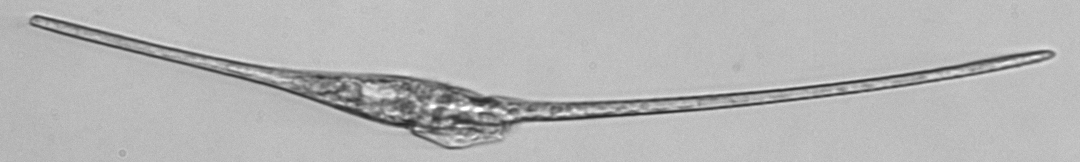
Label: Tripos_fusus